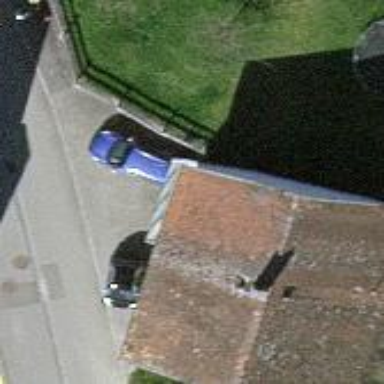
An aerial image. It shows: Detached building with gabled roof.